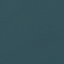
Land use / land cover class: SeaLake